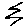
Label: zigzag